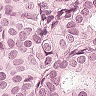
Metastatic tissue present: yes